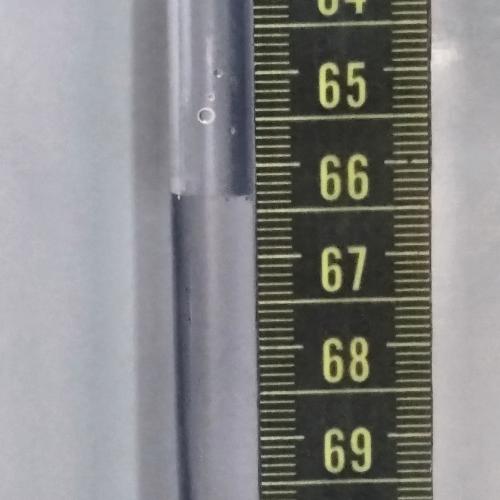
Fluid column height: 66.3 cm